【题型】填空题　【知识点】平面几何　【难度】easy
如图，已知四边形$ABCD$是边长为$2$的菱形，点$E$、$B$、$C$、$F$都在以$D$为圆心的同一圆弧上，且$\angle ADE = \angle CDF$，那么$\overset{\frown}{EF}$的长度等于 \underline{\quad\quad\quad\quad}（结果保留$\pi$）.

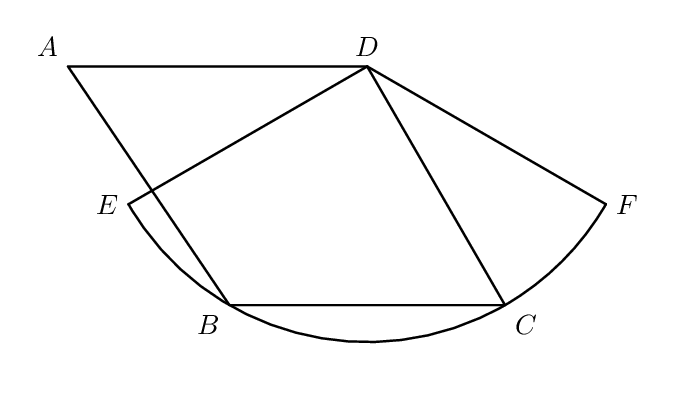
【解答】
\textbf{【答案】} $\dfrac{4\pi}{3}$

\textbf{【详解】} 解：如图，连接$BD$，

$\because$ 四边形$ABCD$是边长为$2$的菱形，

$\therefore CD = BC = 2$，$\angle ADB = \angle CDB$，

$\because$ 点$E$、$B$、$C$、$F$都在以$D$为圆心的同一圆弧上，

$\therefore DB = DC = 2$，

$\therefore DB = DC = BC = 2$，

$\therefore \triangle BCD$是等边三角形，

$\therefore \angle BDC = 60^\circ$，

$\therefore \angle ADC = 120^\circ$，

$\because \angle ADE = \angle CDF$，

$\therefore \angle EDF = \angle CDE + \angle CDF = \angle CDE + \angle ADE = \angle ADC = 120^\circ$，

$\therefore \overset{\frown}{EF}$的长度等于 $\dfrac{120\pi \times 2}{180} = \dfrac{4\pi}{3}$，

故答案为：$\dfrac{4\pi}{3}$.
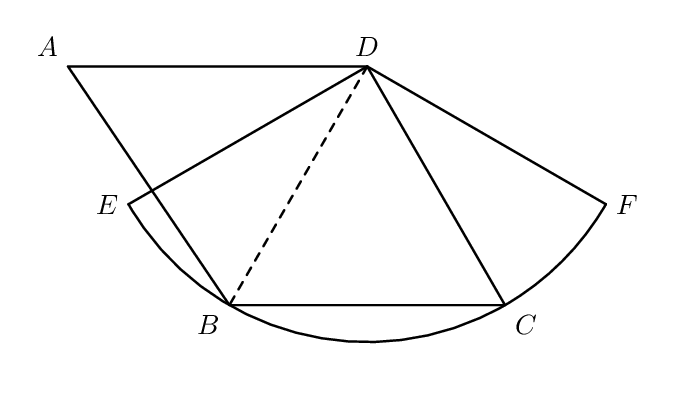